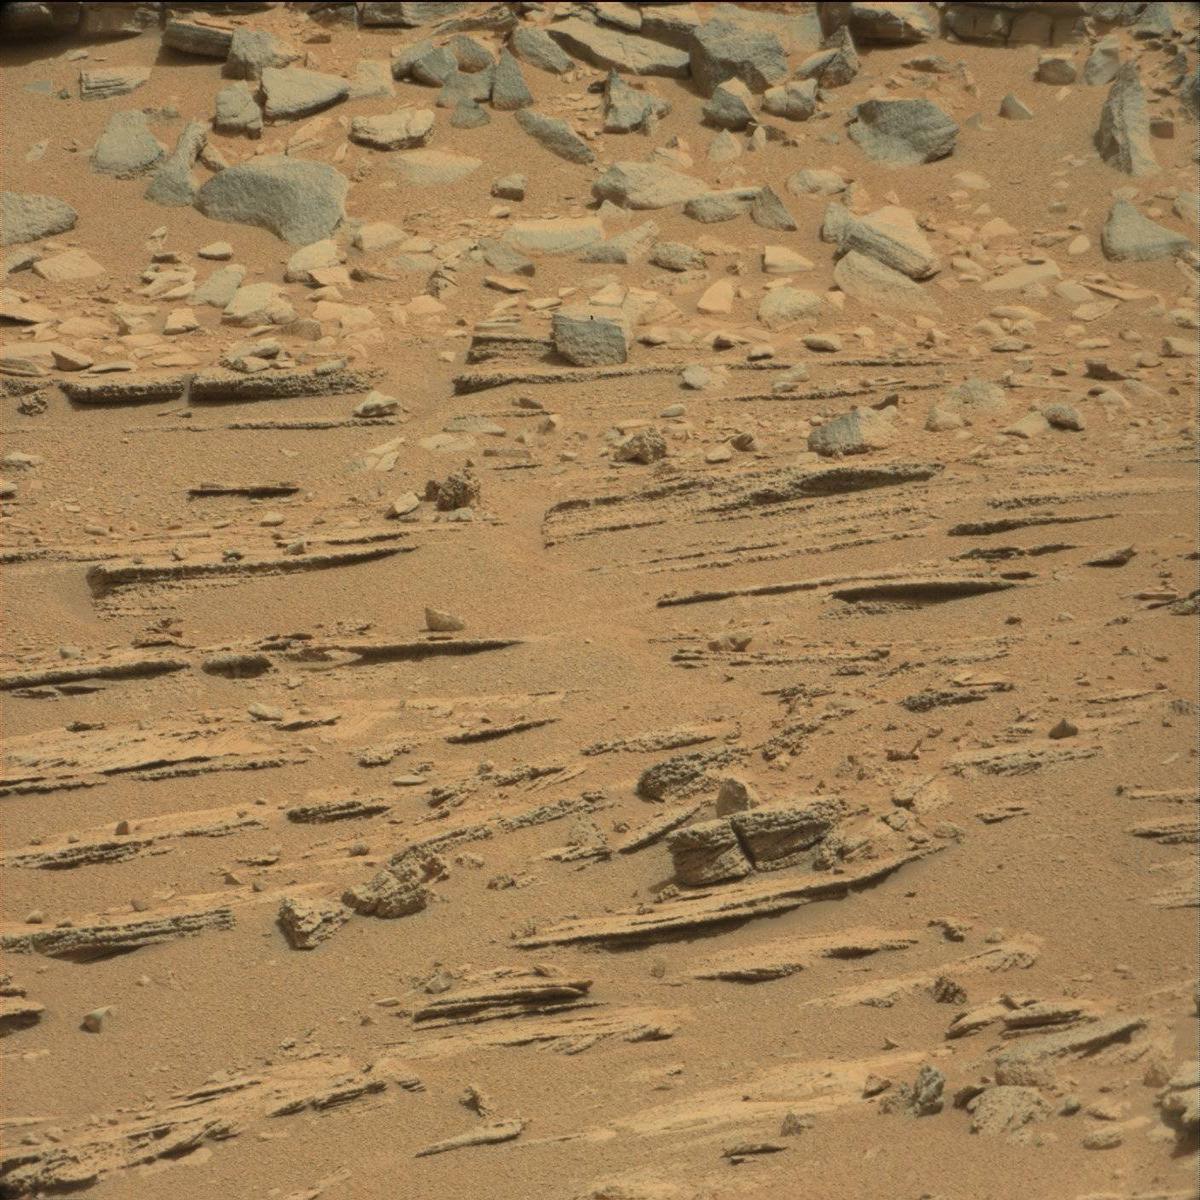
Terrain classes present: Bedrock, Rock, Sand / Soil